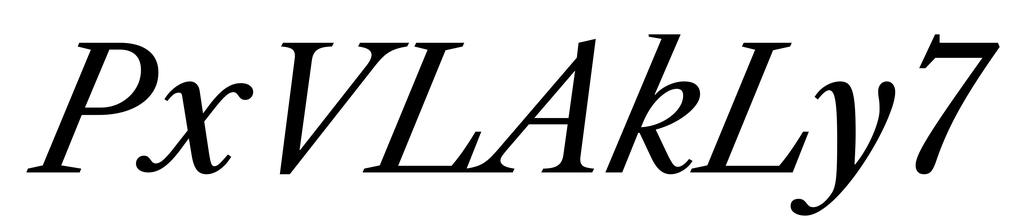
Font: LibreCaslonText-Italic_Italic